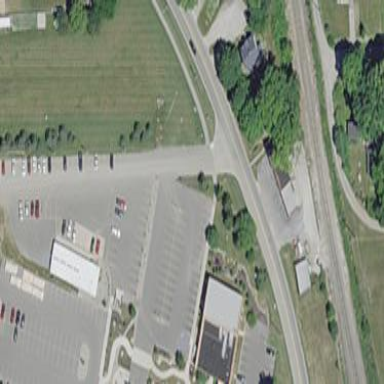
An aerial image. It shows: Pedestrian road.